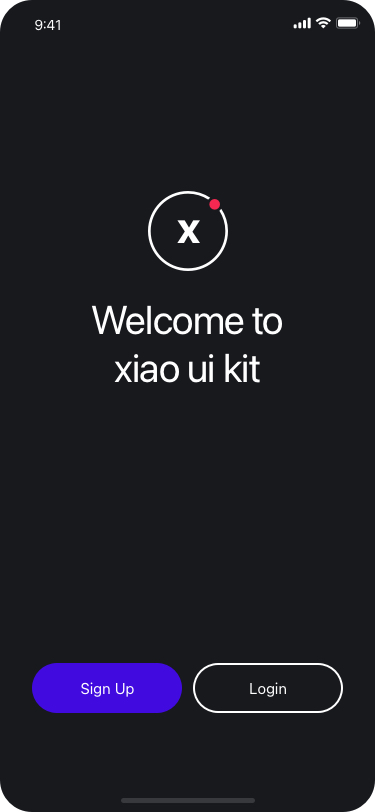
Text in this UI design:
Welcome to
xiao ui kit
Sign Up
Login